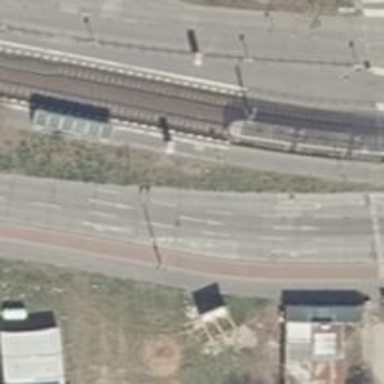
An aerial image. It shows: Platform for public transport with shelter. It serves trams and railways.